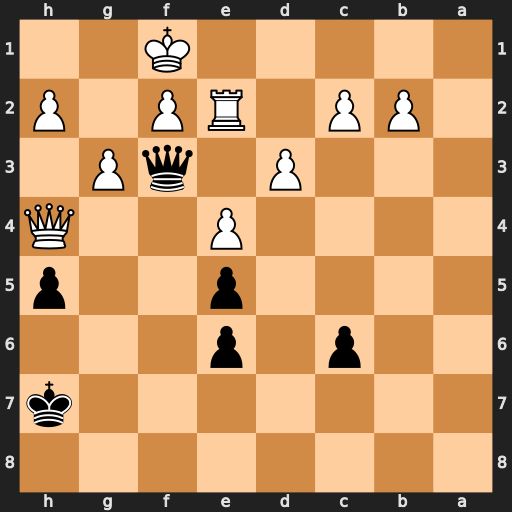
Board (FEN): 8/7k/2p1p3/4p2p/4P2Q/3P1qP1/1PP1RP1P/5K2
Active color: b
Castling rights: -
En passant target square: -
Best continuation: Qh1#